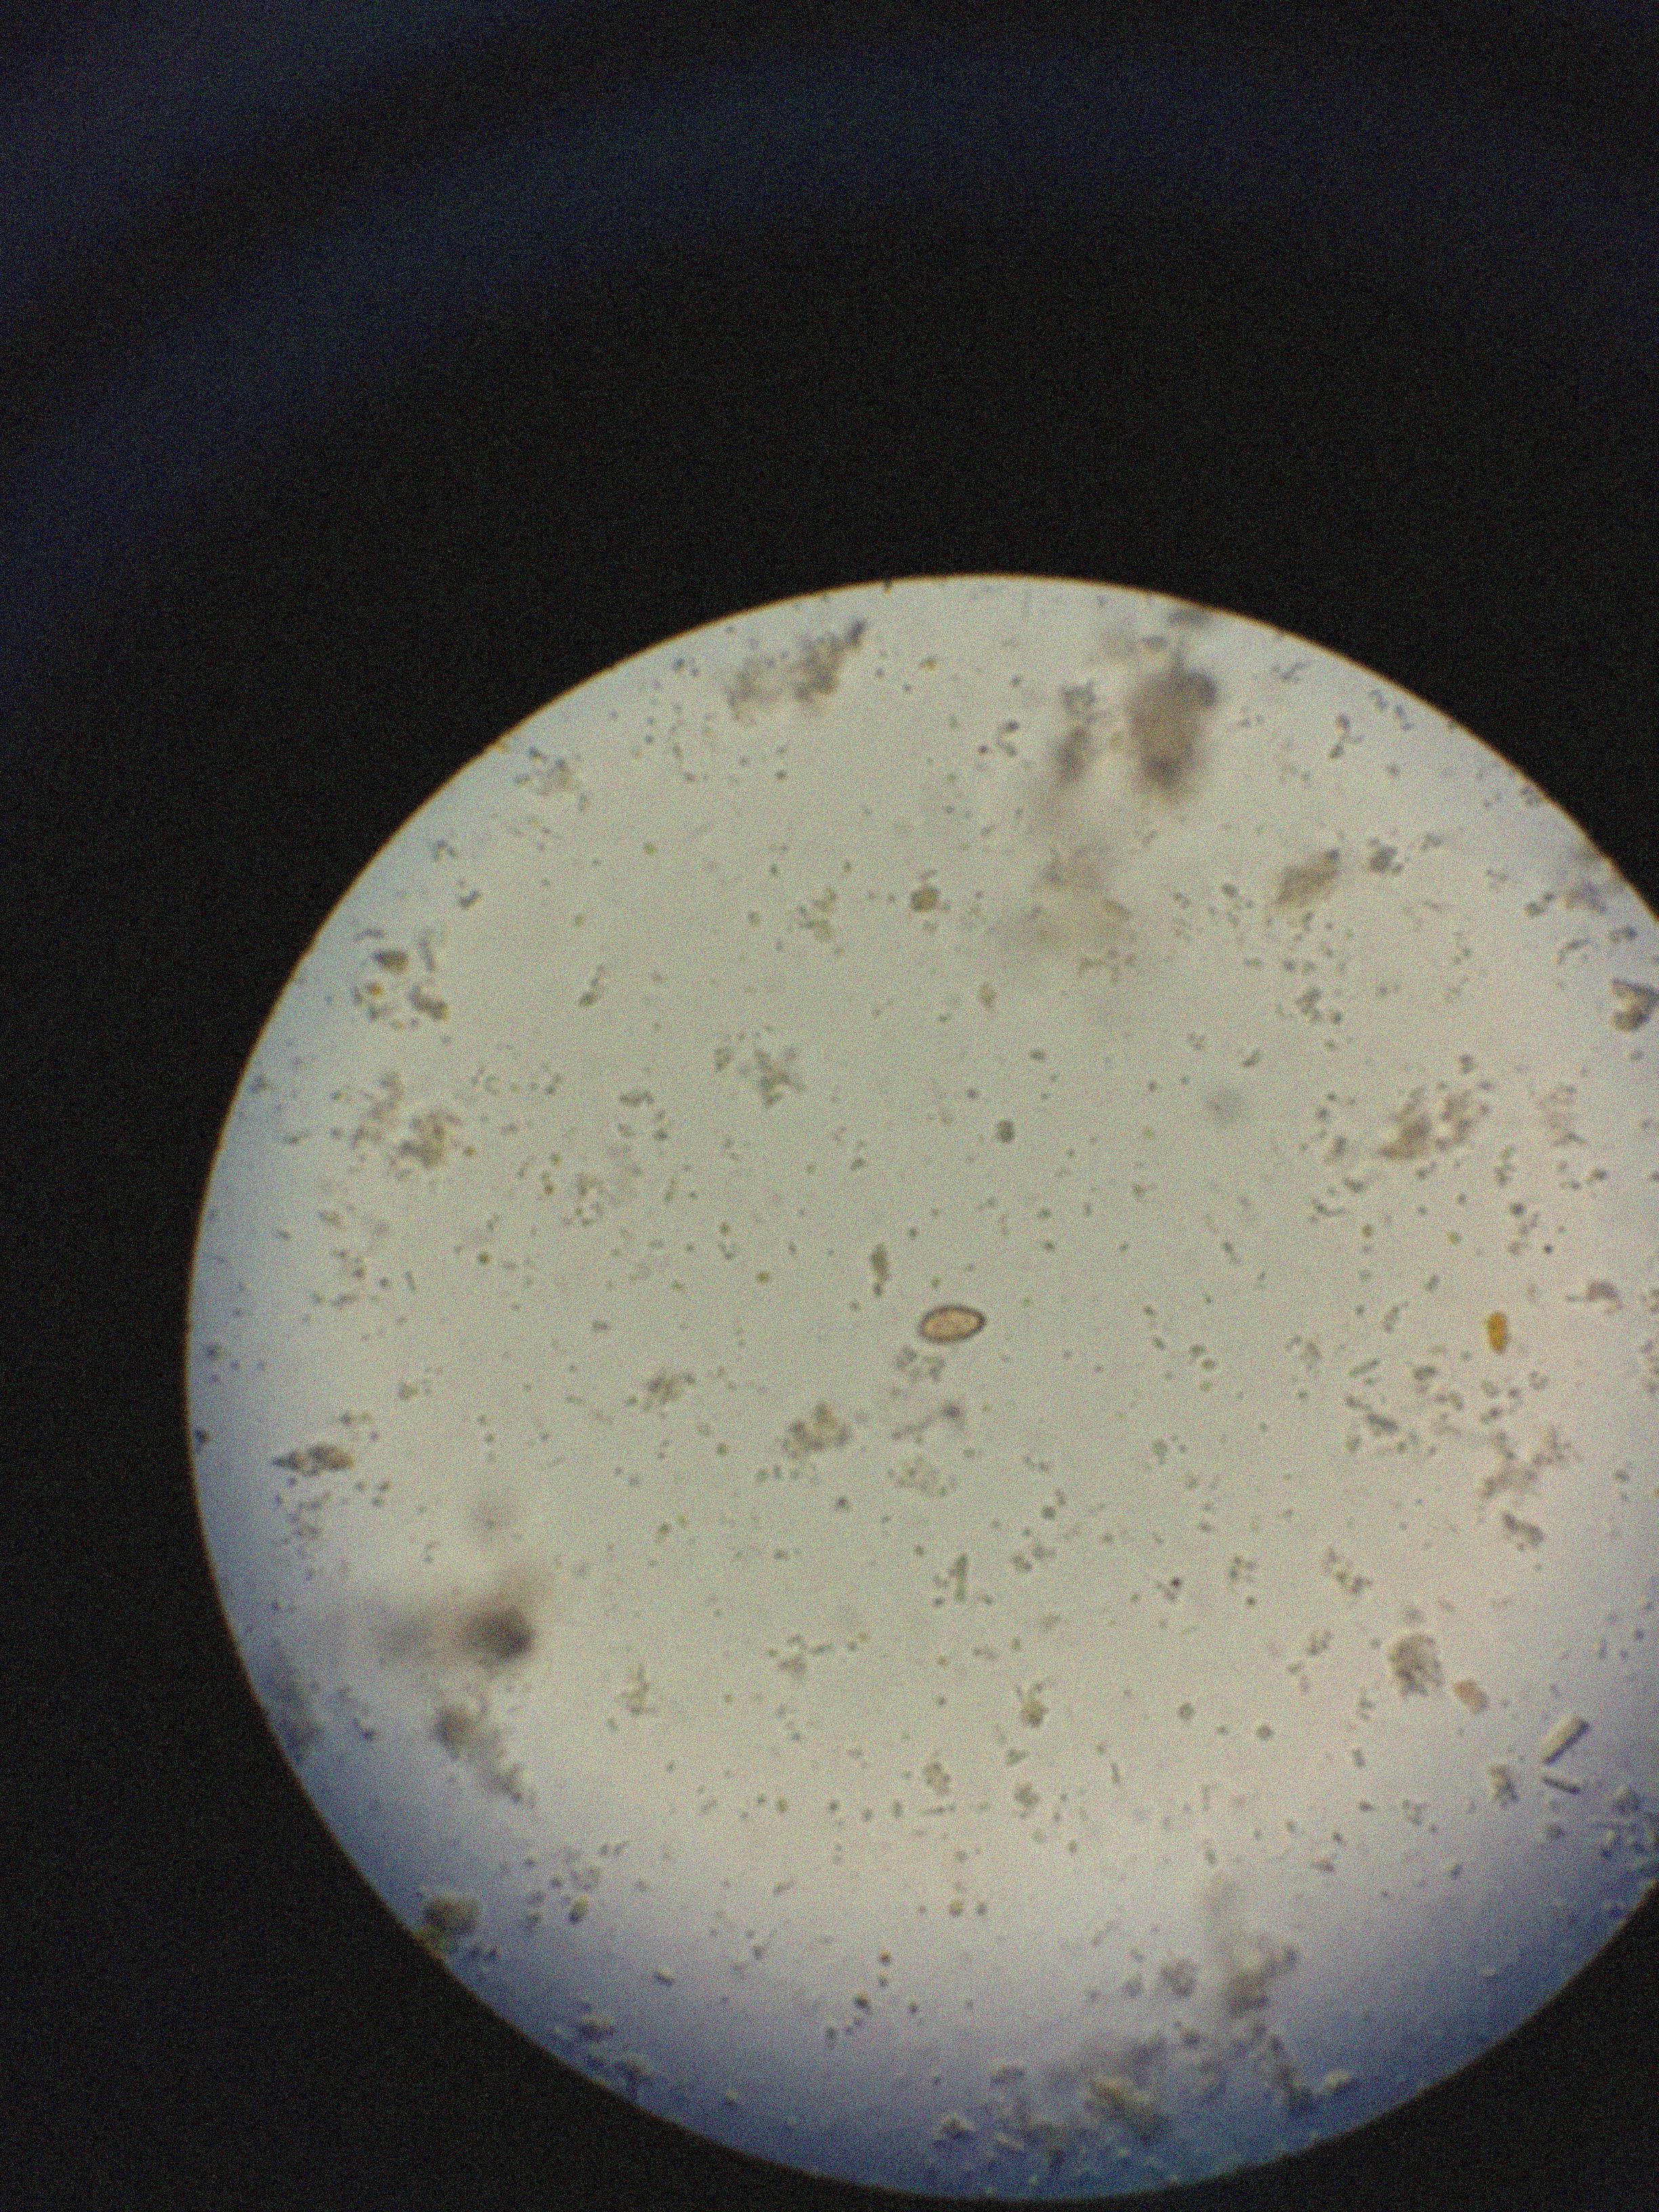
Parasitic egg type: Opisthorchis viverrine